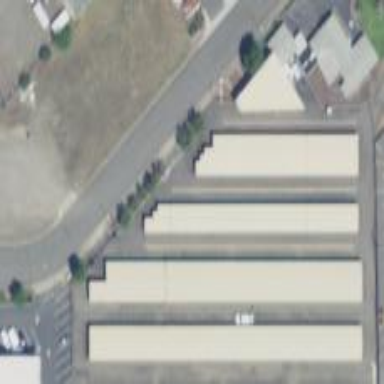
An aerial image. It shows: Storage rental shop.